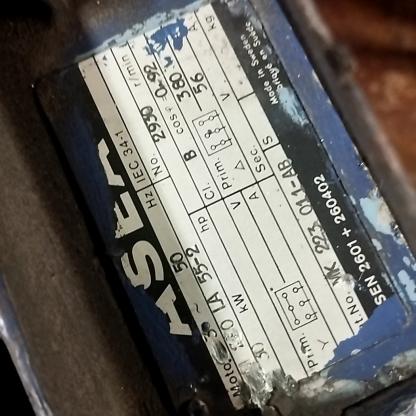
Klasa: tabliczka-znamionowa